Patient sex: F
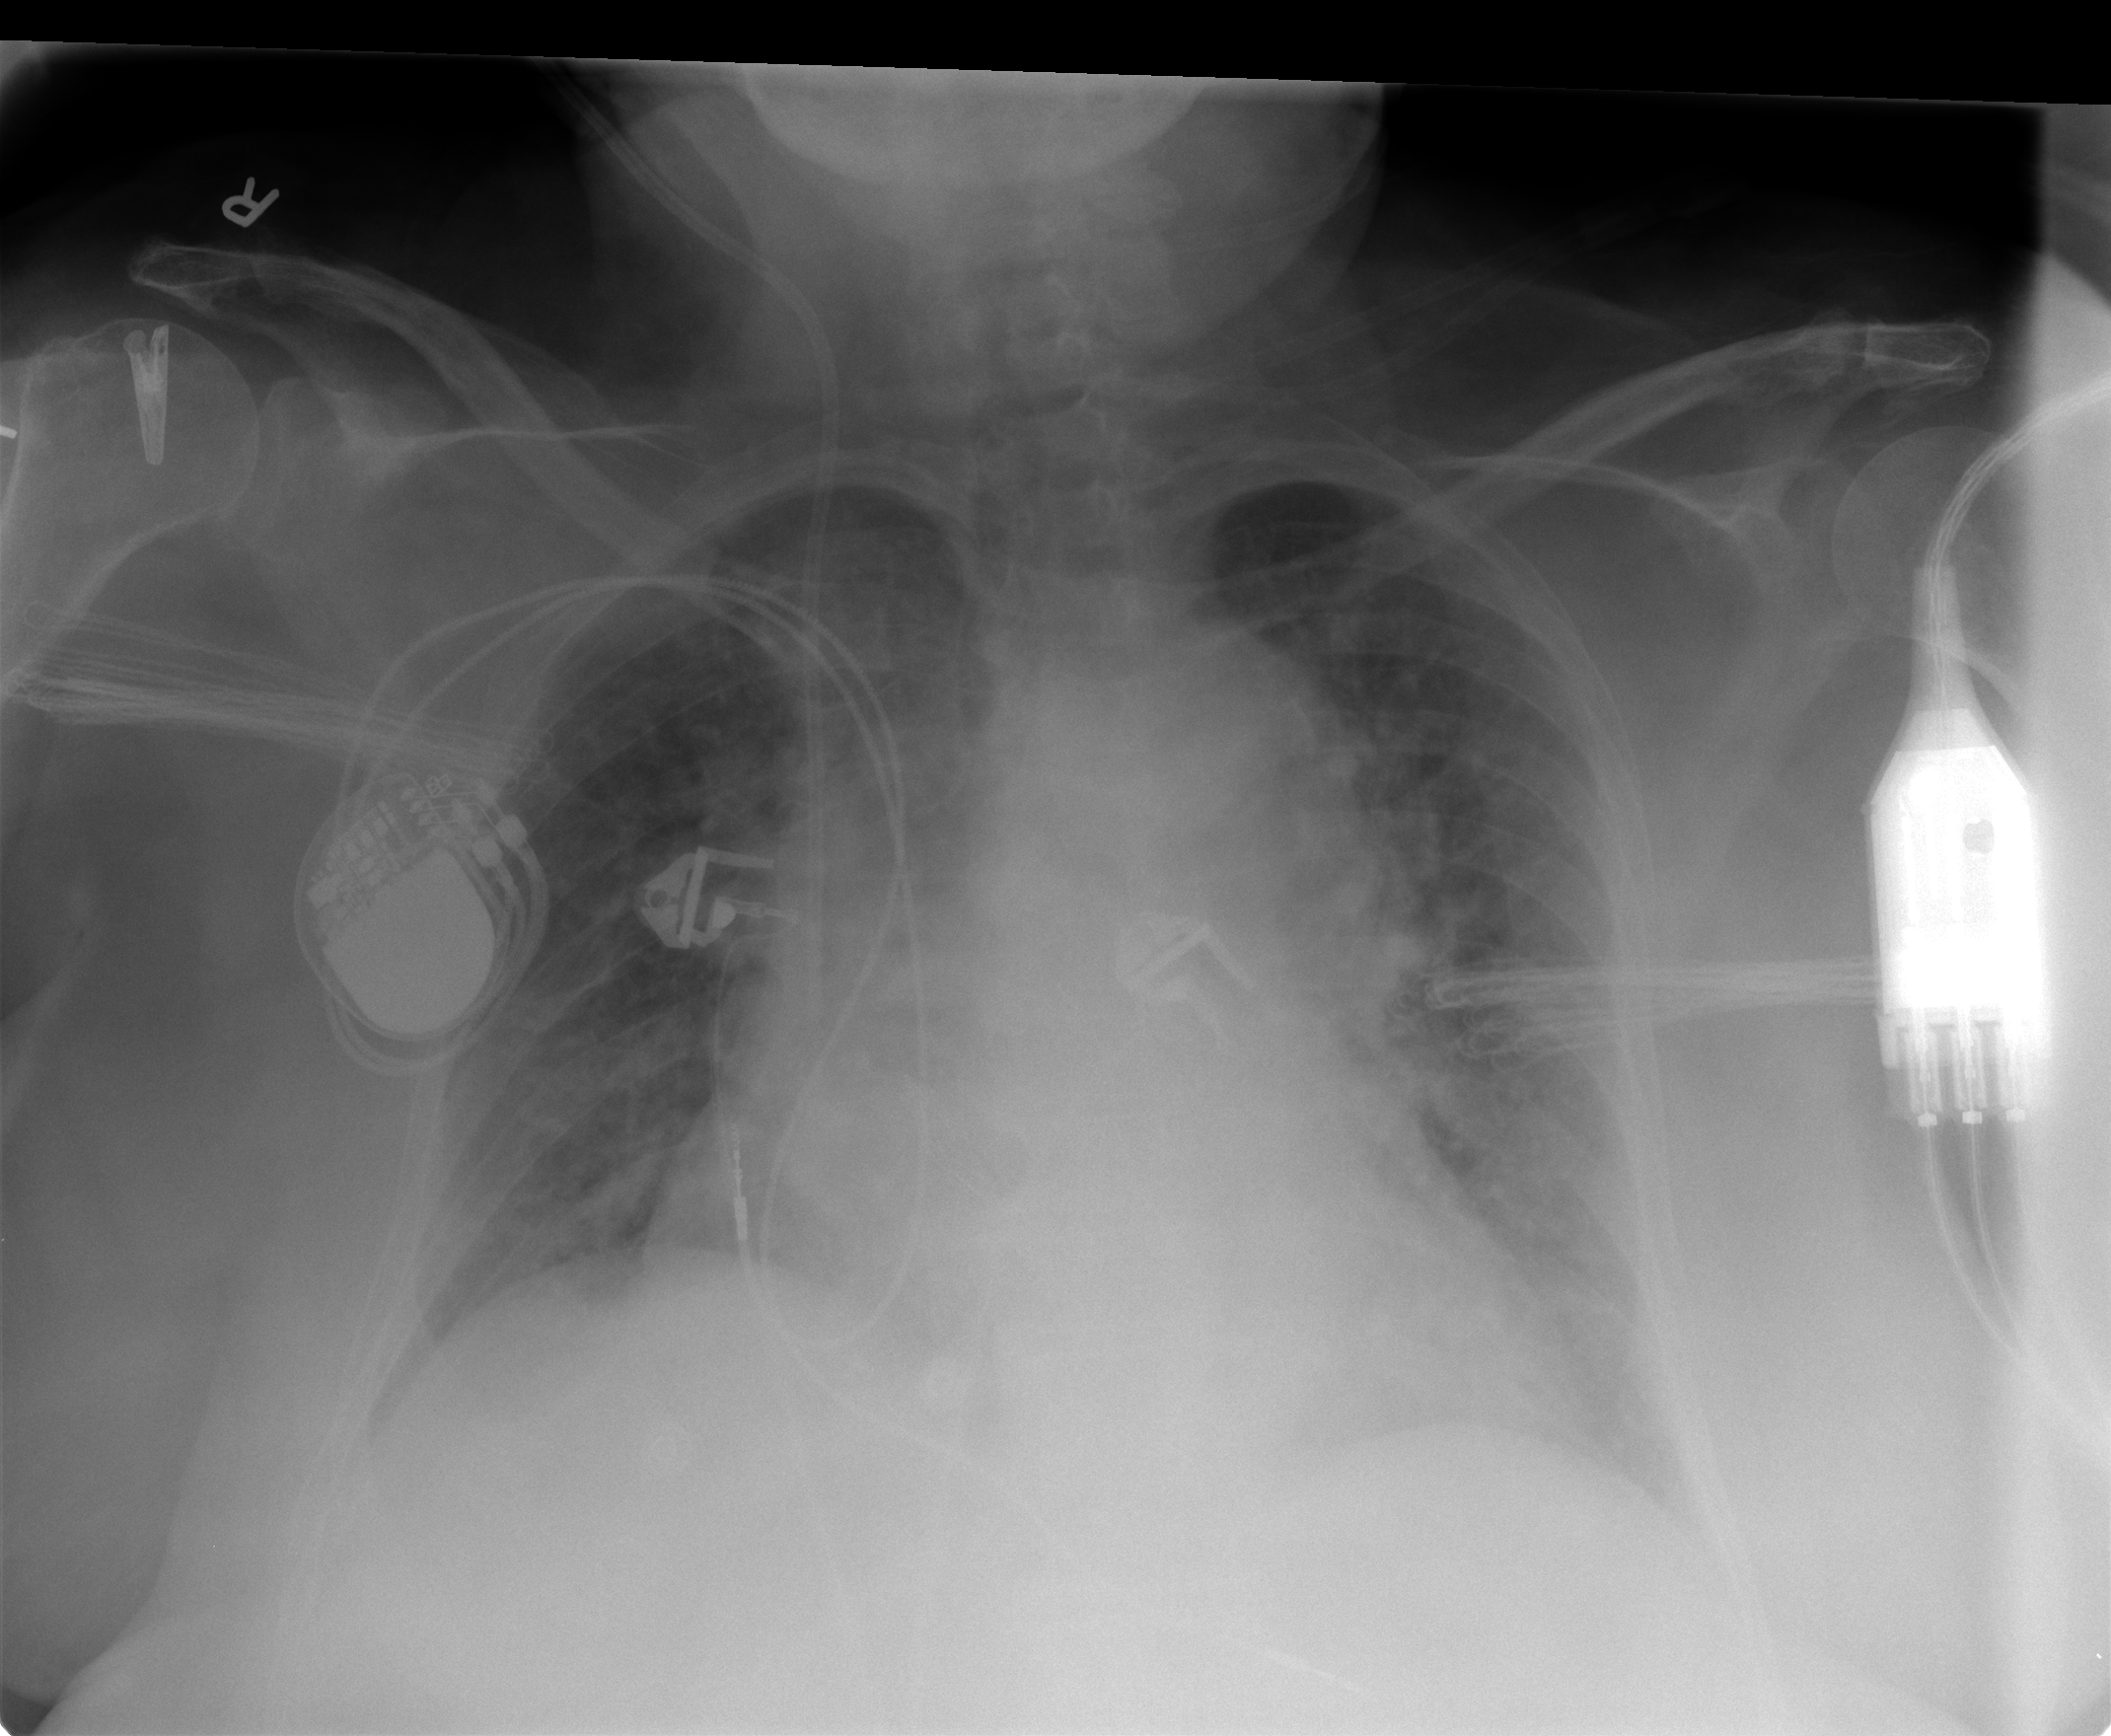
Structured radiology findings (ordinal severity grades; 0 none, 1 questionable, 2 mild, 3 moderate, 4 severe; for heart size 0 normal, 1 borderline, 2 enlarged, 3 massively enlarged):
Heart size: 2
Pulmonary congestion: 2
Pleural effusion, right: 0
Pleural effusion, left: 0
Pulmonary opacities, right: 0
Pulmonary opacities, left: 0
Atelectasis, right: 1
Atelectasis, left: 1